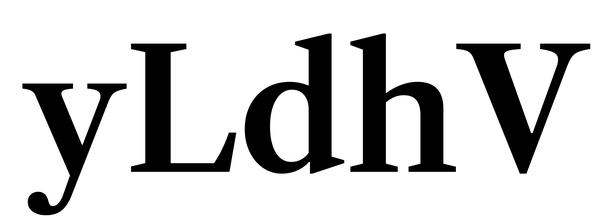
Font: LibreCaslonText_SemiBold